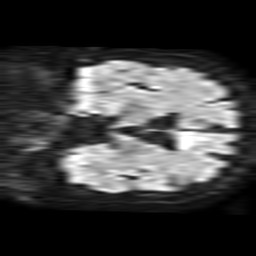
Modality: TRACE
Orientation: coronal
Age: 60
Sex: female
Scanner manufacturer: philips
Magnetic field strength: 1.5 T
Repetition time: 3.395 s
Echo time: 0.06922 s